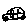
Label: car